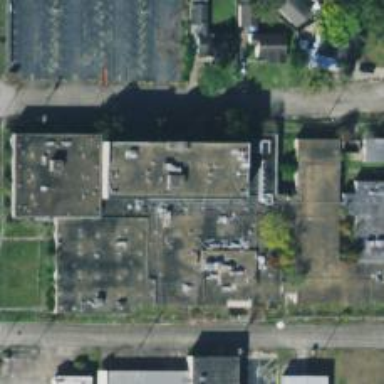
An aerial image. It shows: Hospital building.